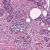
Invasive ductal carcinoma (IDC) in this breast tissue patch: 1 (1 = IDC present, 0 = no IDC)